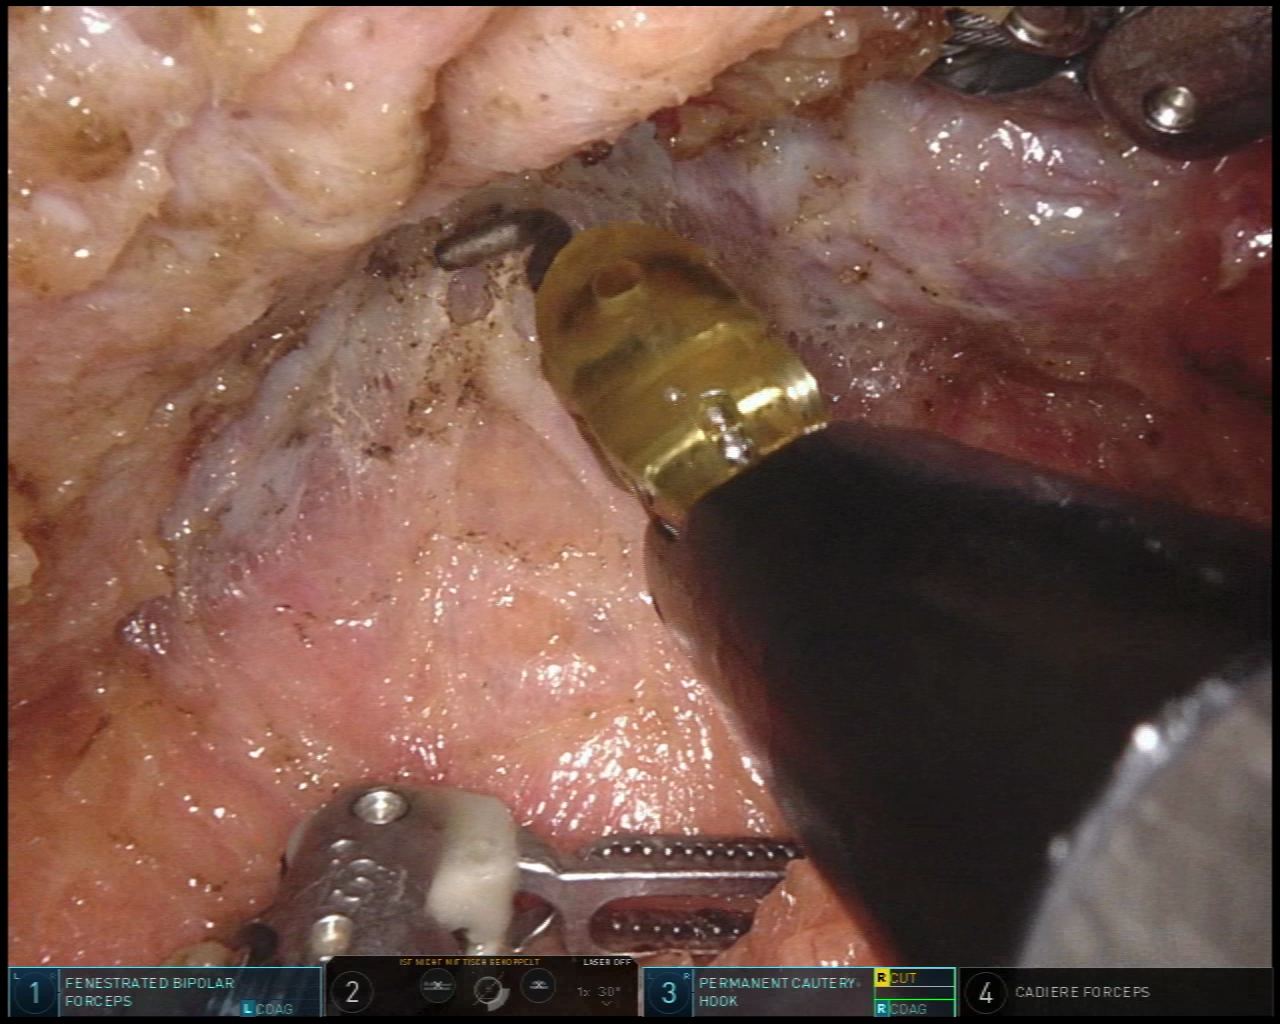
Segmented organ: vesicular_glands
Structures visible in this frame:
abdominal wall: no
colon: no
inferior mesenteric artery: no
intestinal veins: no
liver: no
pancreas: no
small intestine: no
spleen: no
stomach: no
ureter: no
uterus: no
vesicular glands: yes